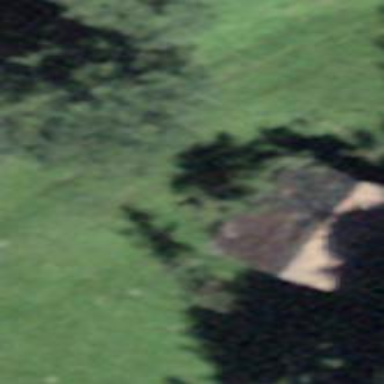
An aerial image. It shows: Barn.